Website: bh-photo
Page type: address-validator
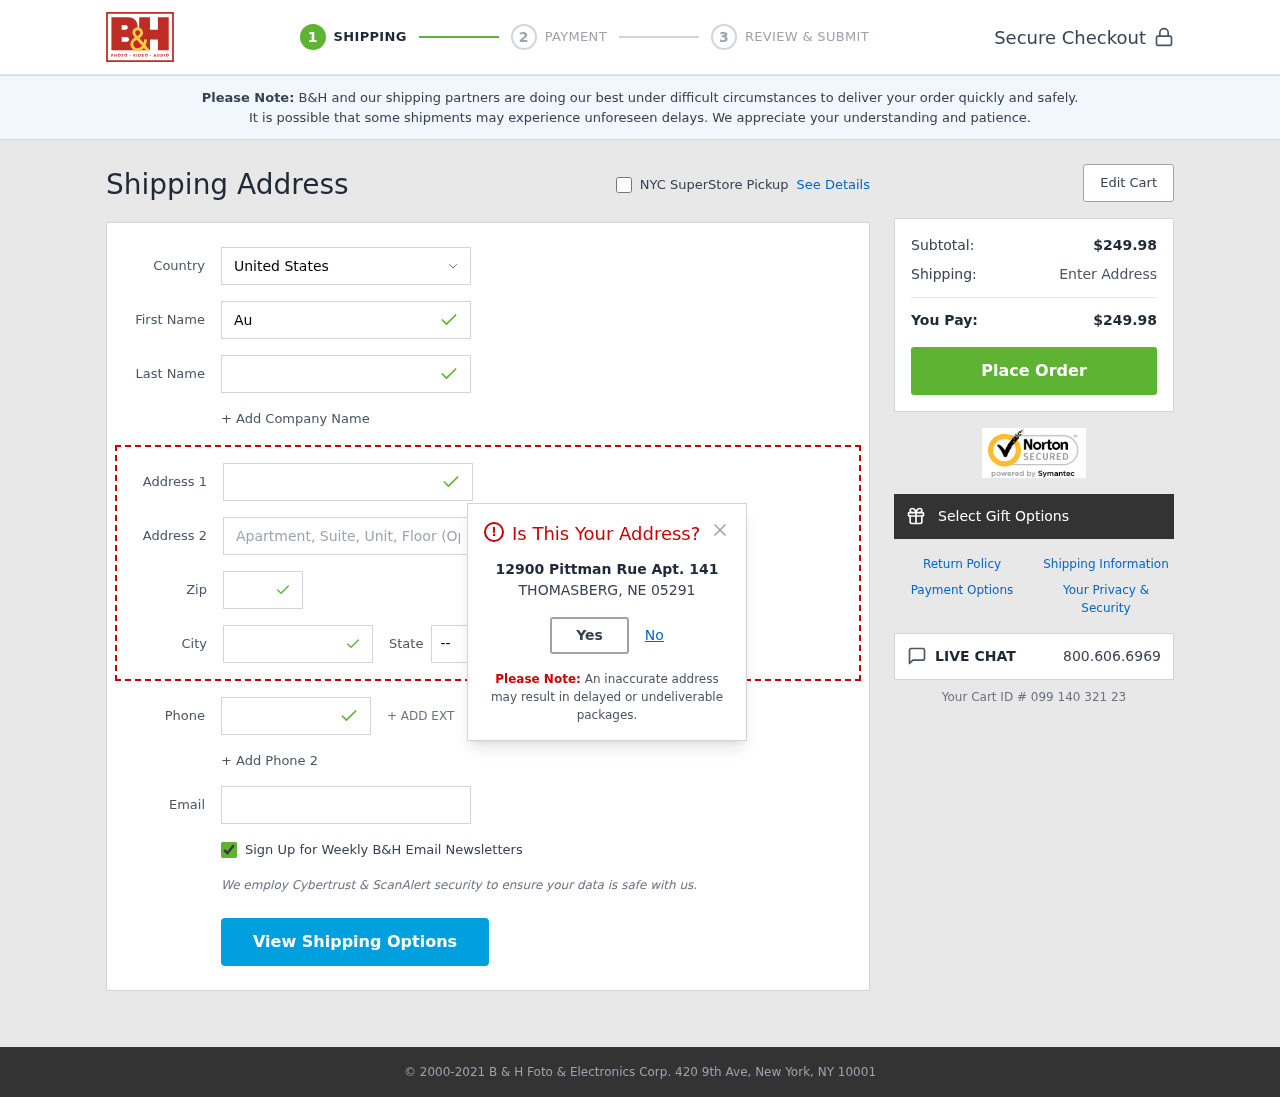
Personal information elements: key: PII_CITY
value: Thomasberg
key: PII_COUNTRY
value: United States
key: PII_EMAIL
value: austin.morton@hotmail.com
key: PII_FIRSTNAME
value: Austin
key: PII_LASTNAME
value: Morton
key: PII_PHONE
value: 4714729385
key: PII_POSTCODE
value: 05291
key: PII_STATE_ABBR
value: NE
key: PII_STREET
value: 12900 Pittman Rue Apt. 141
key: PII_STREET2
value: Apt. 094
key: PII_CITY_MODAL
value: THOMASBERG
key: PII_POSTCODE_FULL
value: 05291
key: PII_POSTCODE_NUMERIC
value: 5291
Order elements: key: ORDER_SUBTOTAL
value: $249.98
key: ORDER_TOTAL
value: $249.98
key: ORDER_ID
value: Your Cart ID # 099 140 321 23